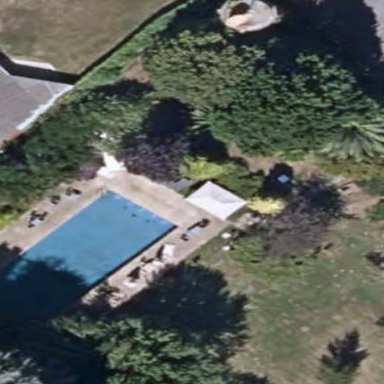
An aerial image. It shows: Swimming pool located in leisure land.